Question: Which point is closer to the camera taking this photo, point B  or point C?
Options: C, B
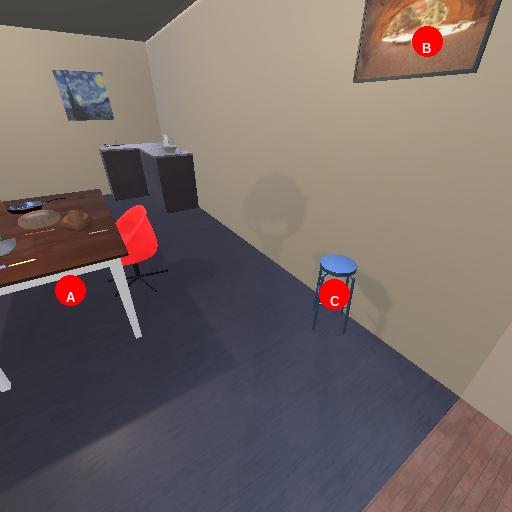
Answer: C